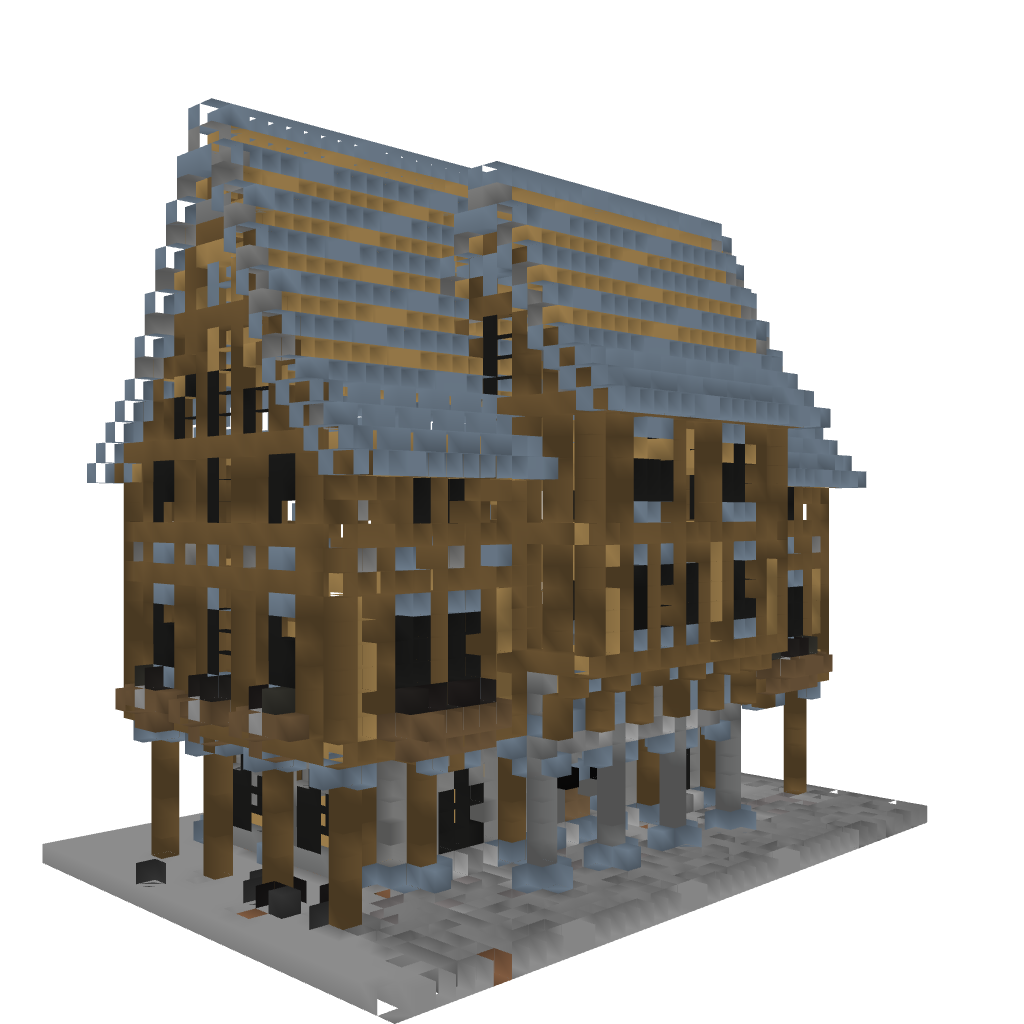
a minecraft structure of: Medieval House-Inn-Apartments